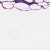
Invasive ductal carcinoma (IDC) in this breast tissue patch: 0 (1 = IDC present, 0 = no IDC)